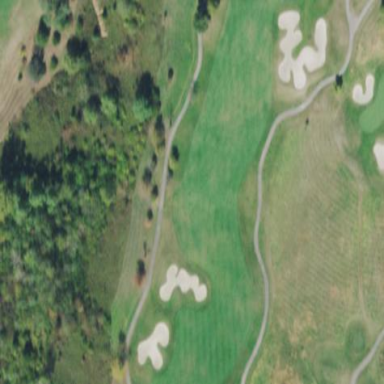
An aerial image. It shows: Grassy area designated as golf fairway.